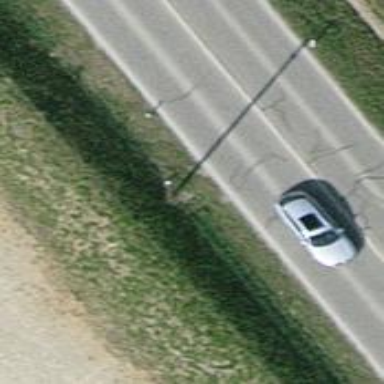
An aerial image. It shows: Minor power line.